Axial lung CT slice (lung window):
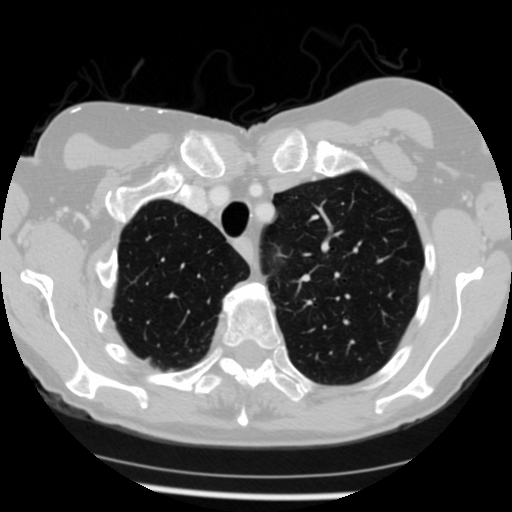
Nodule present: no